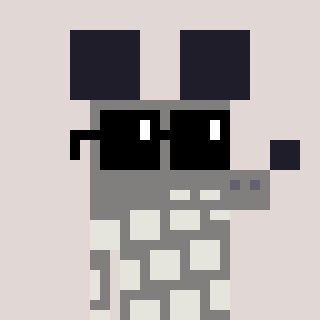
a pixel art character with square black sunglasses, a mouse-shaped head and a bluegrey-colored body on a warm background